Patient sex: F
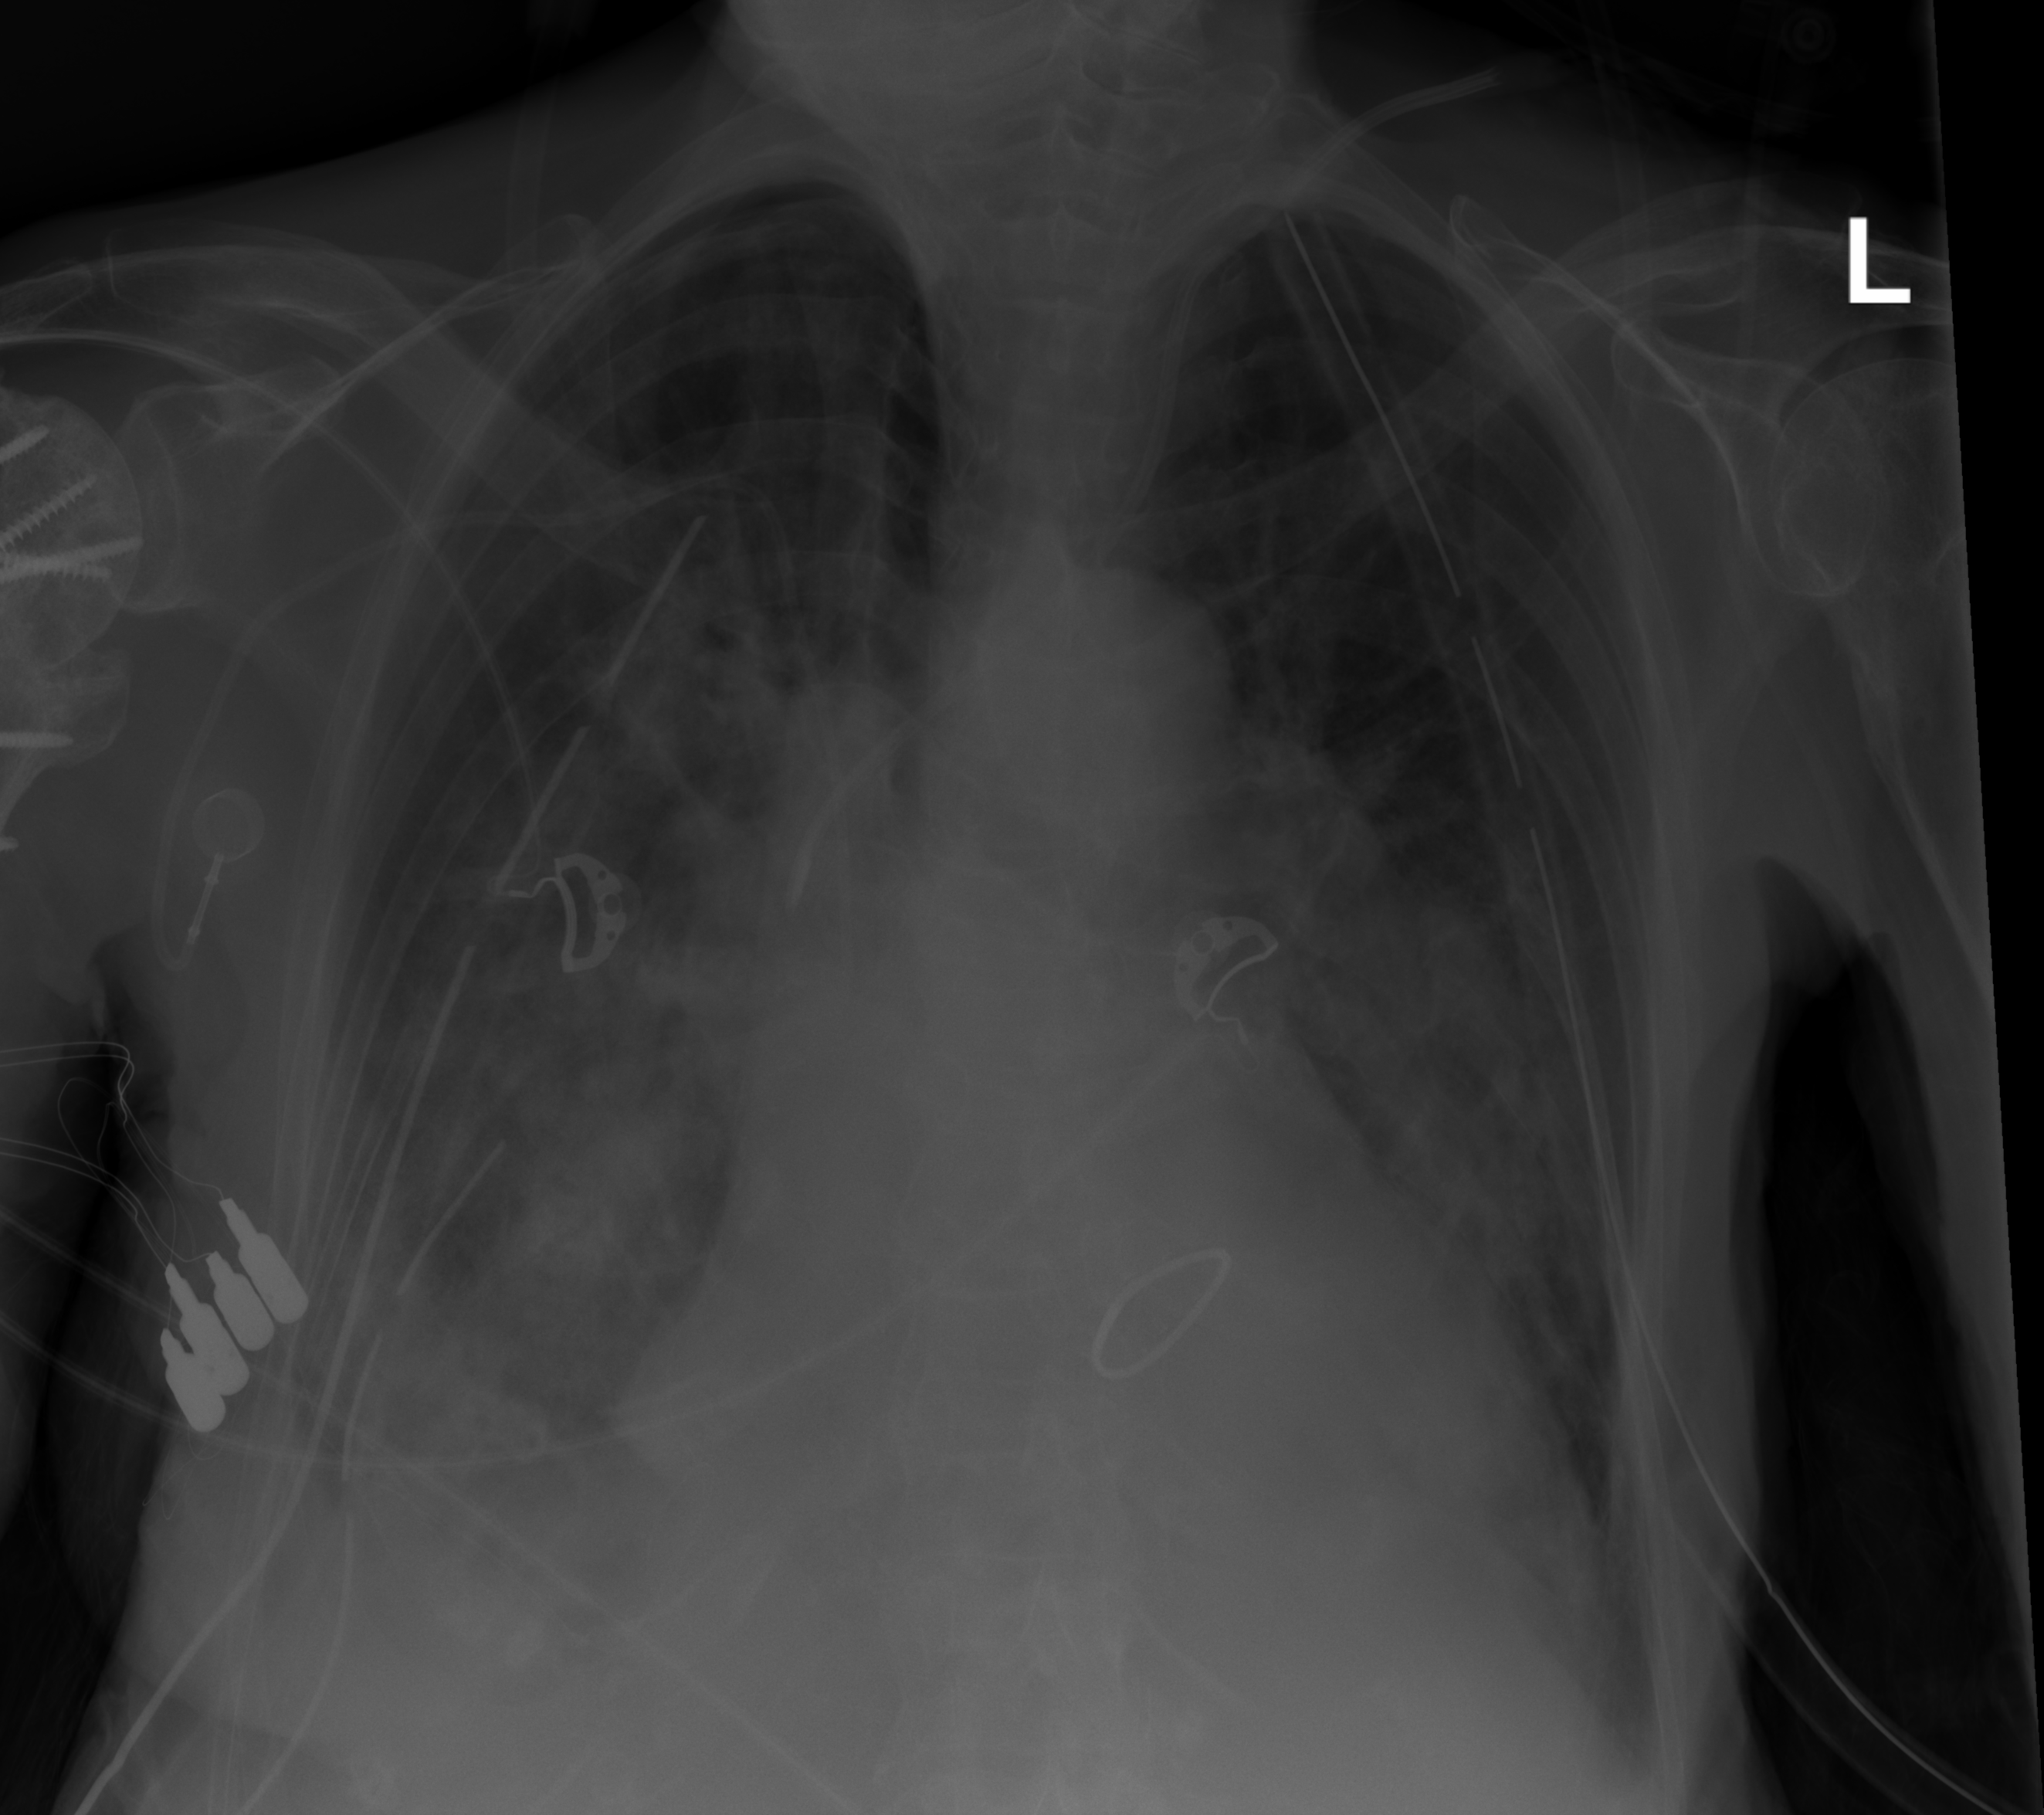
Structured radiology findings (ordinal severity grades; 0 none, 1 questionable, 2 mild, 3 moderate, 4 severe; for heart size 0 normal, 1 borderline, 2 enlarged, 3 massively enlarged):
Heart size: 2
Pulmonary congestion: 2
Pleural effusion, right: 2
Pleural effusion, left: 2
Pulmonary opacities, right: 3
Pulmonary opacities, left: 3
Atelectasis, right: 2
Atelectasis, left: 2